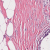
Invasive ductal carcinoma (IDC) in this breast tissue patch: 0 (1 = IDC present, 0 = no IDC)